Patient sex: M
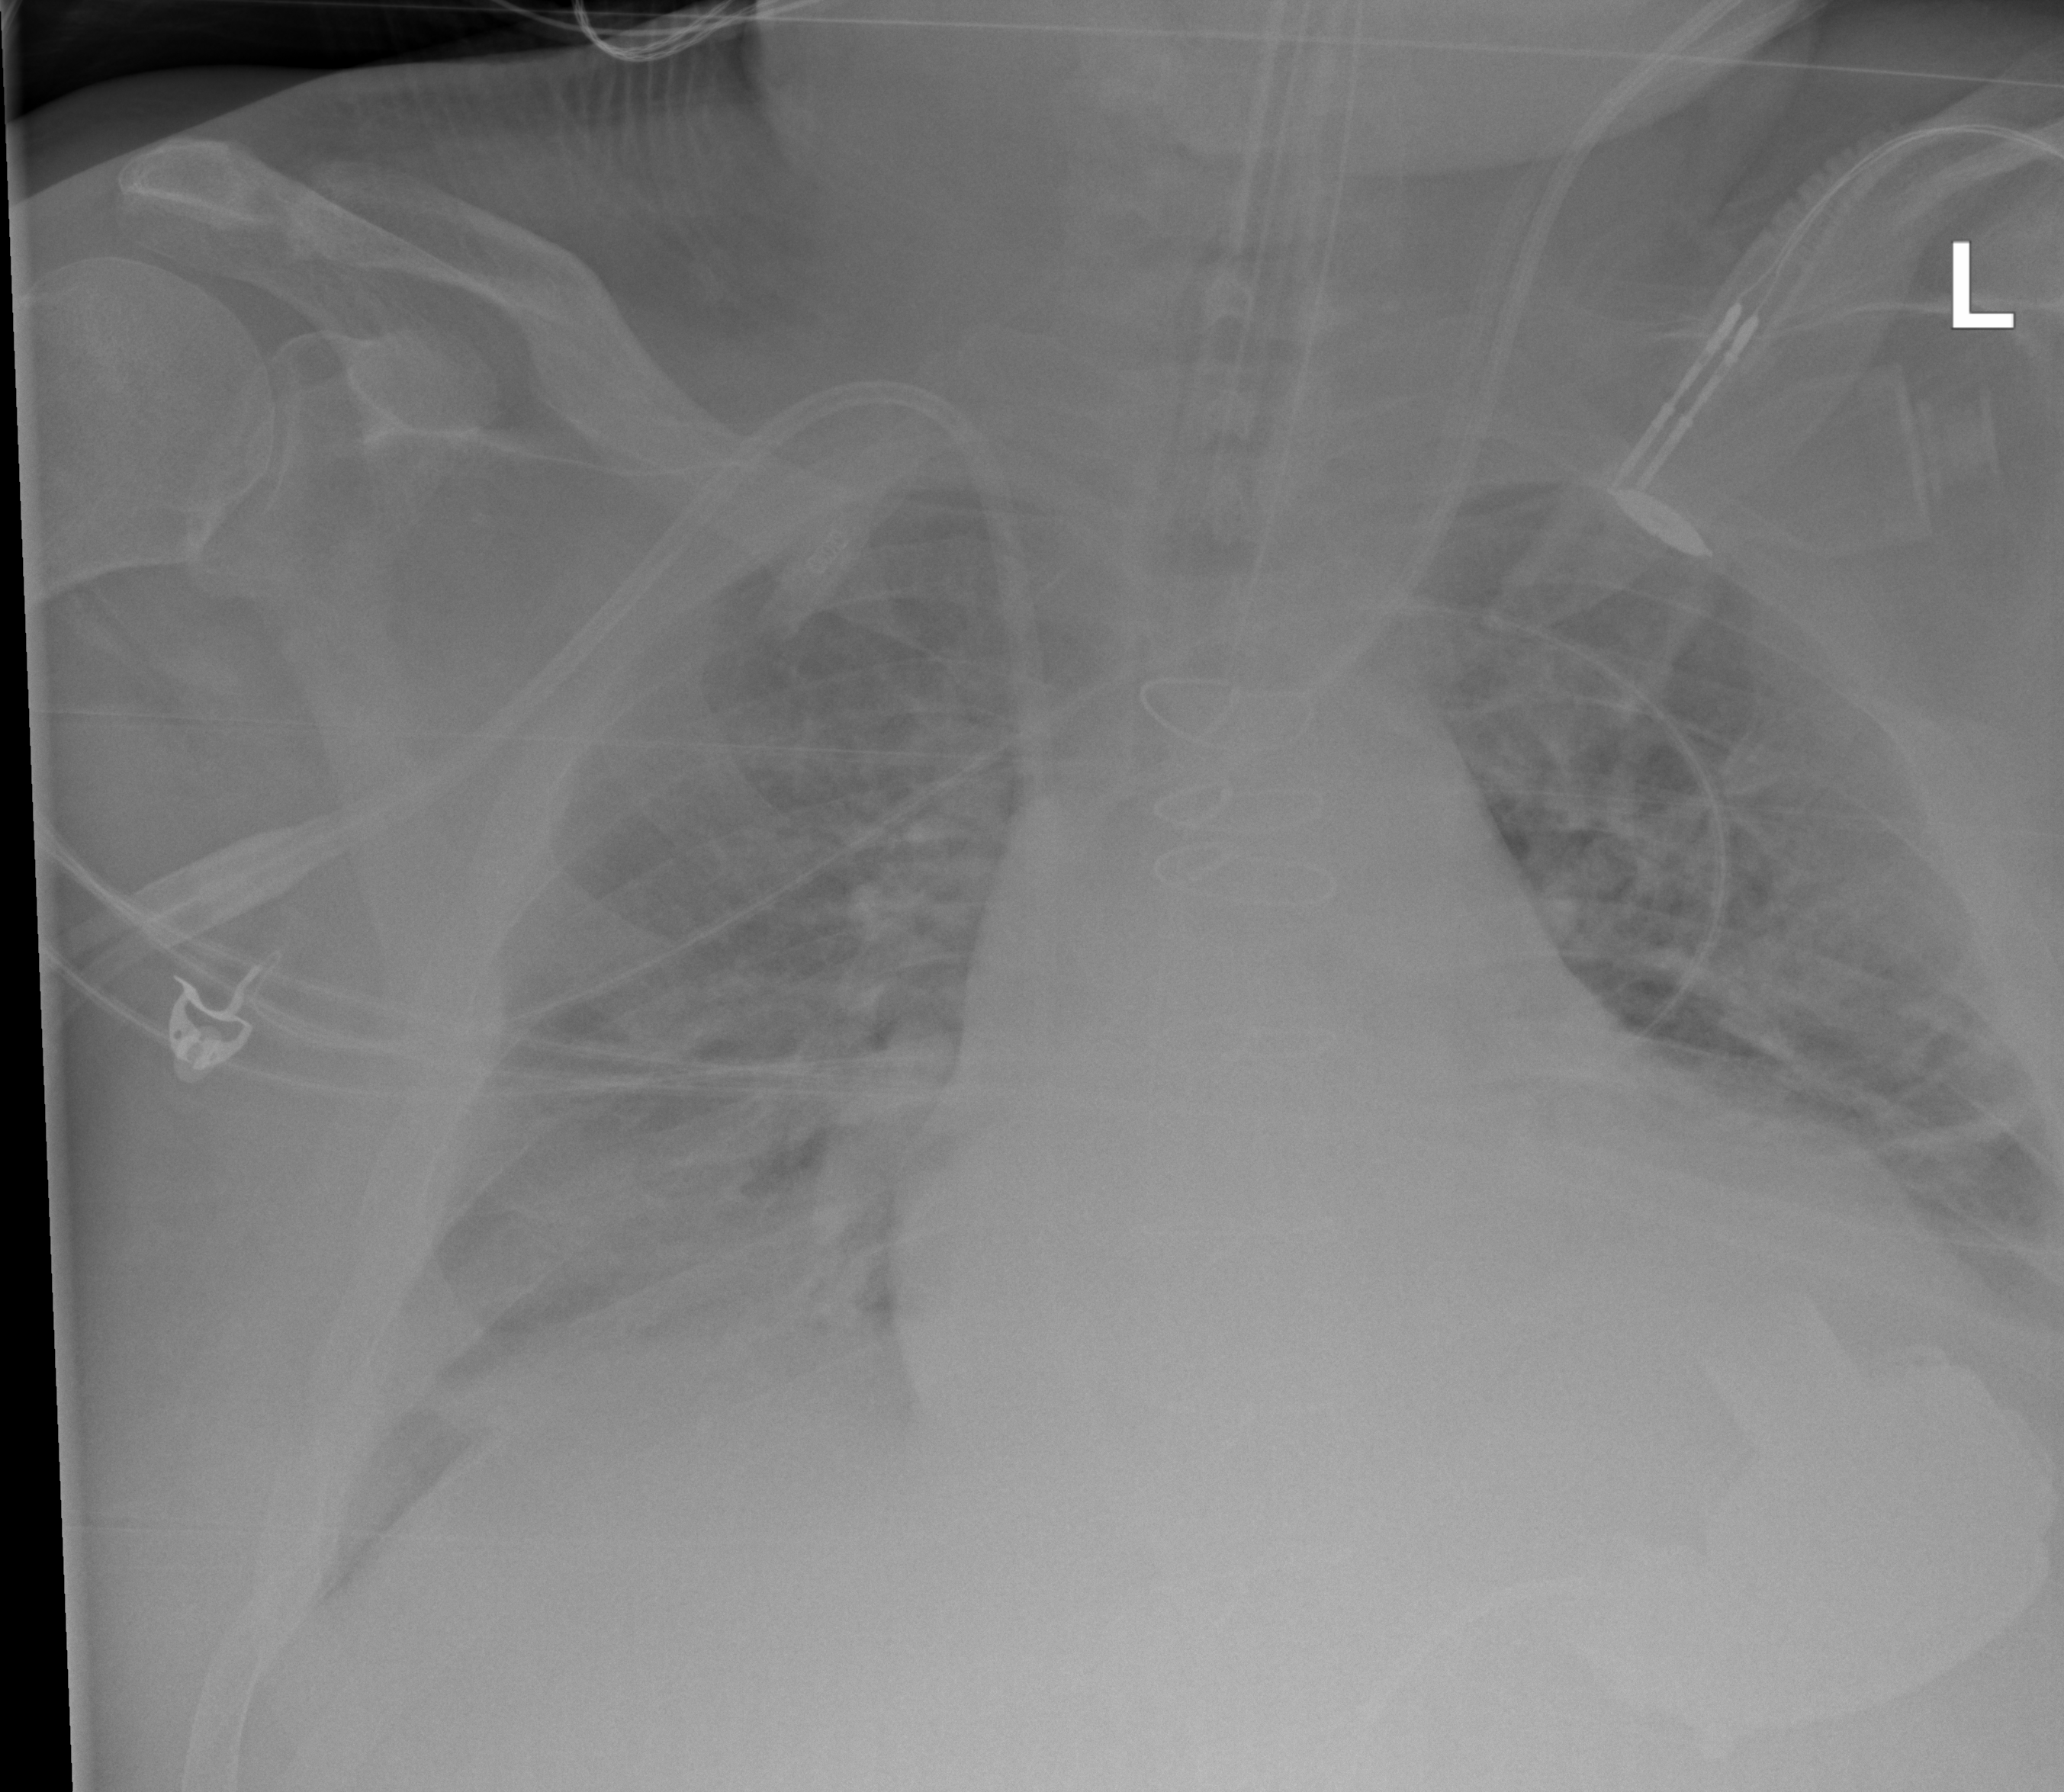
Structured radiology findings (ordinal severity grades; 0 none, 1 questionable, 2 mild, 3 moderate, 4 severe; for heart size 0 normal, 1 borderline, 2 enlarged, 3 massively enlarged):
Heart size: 2
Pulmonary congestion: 2
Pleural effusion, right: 2
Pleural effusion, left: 2
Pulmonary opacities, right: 0
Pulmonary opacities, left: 0
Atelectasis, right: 3
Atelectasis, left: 2